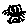
Label: cat